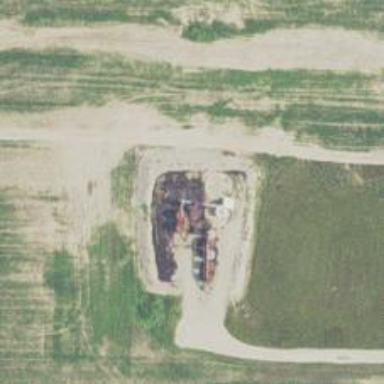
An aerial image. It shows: Storage tank with man-made structure.